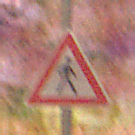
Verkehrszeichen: FussgaengerLinks
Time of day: Night
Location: Outdoor (Nature)
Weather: Clear
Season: NotSpecified
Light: Natural